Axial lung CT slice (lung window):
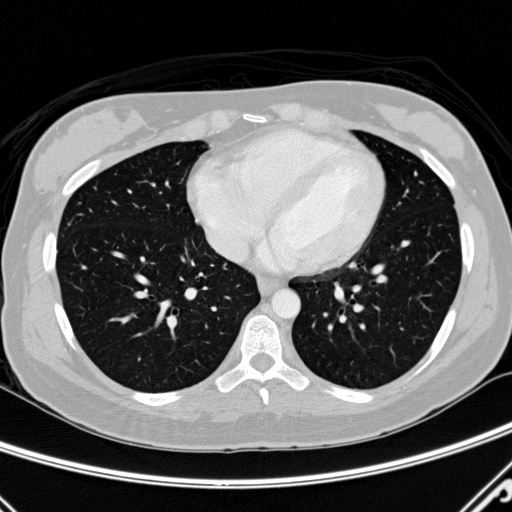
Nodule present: no